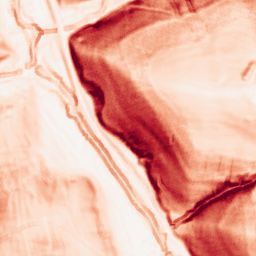
Category: morphological
Decomposition family: morphological_square
Decomposition parameters: operation: gradient
size: 5
Upsampling method: edge_directed
Upsampling parameters: scale: 2
Upsampling scale: 2